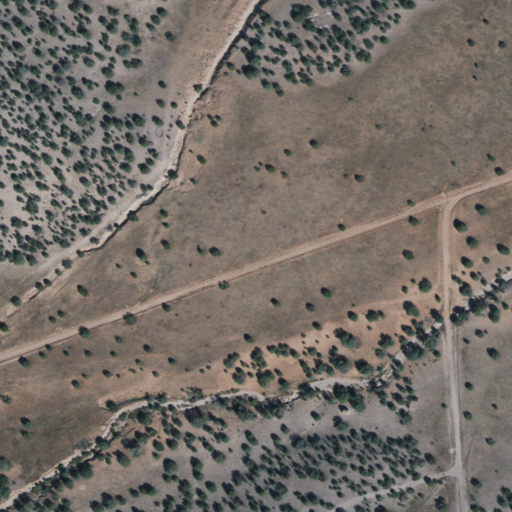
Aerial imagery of valley in Arizona named Sullivan Canyon containing shrub and grassland